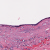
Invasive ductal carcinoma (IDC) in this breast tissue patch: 0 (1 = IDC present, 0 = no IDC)